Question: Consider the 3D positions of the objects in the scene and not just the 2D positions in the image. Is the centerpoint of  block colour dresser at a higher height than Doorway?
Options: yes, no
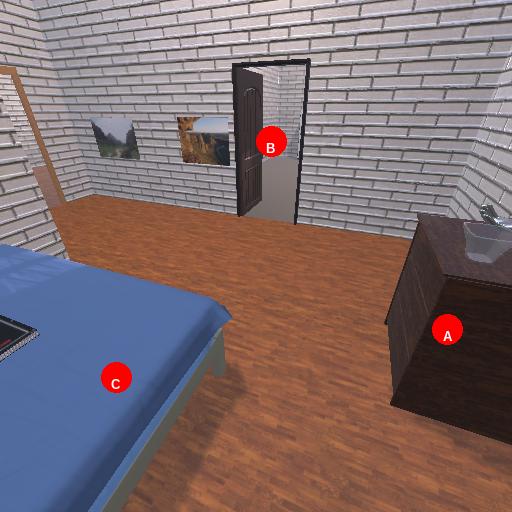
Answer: yes